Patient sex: M
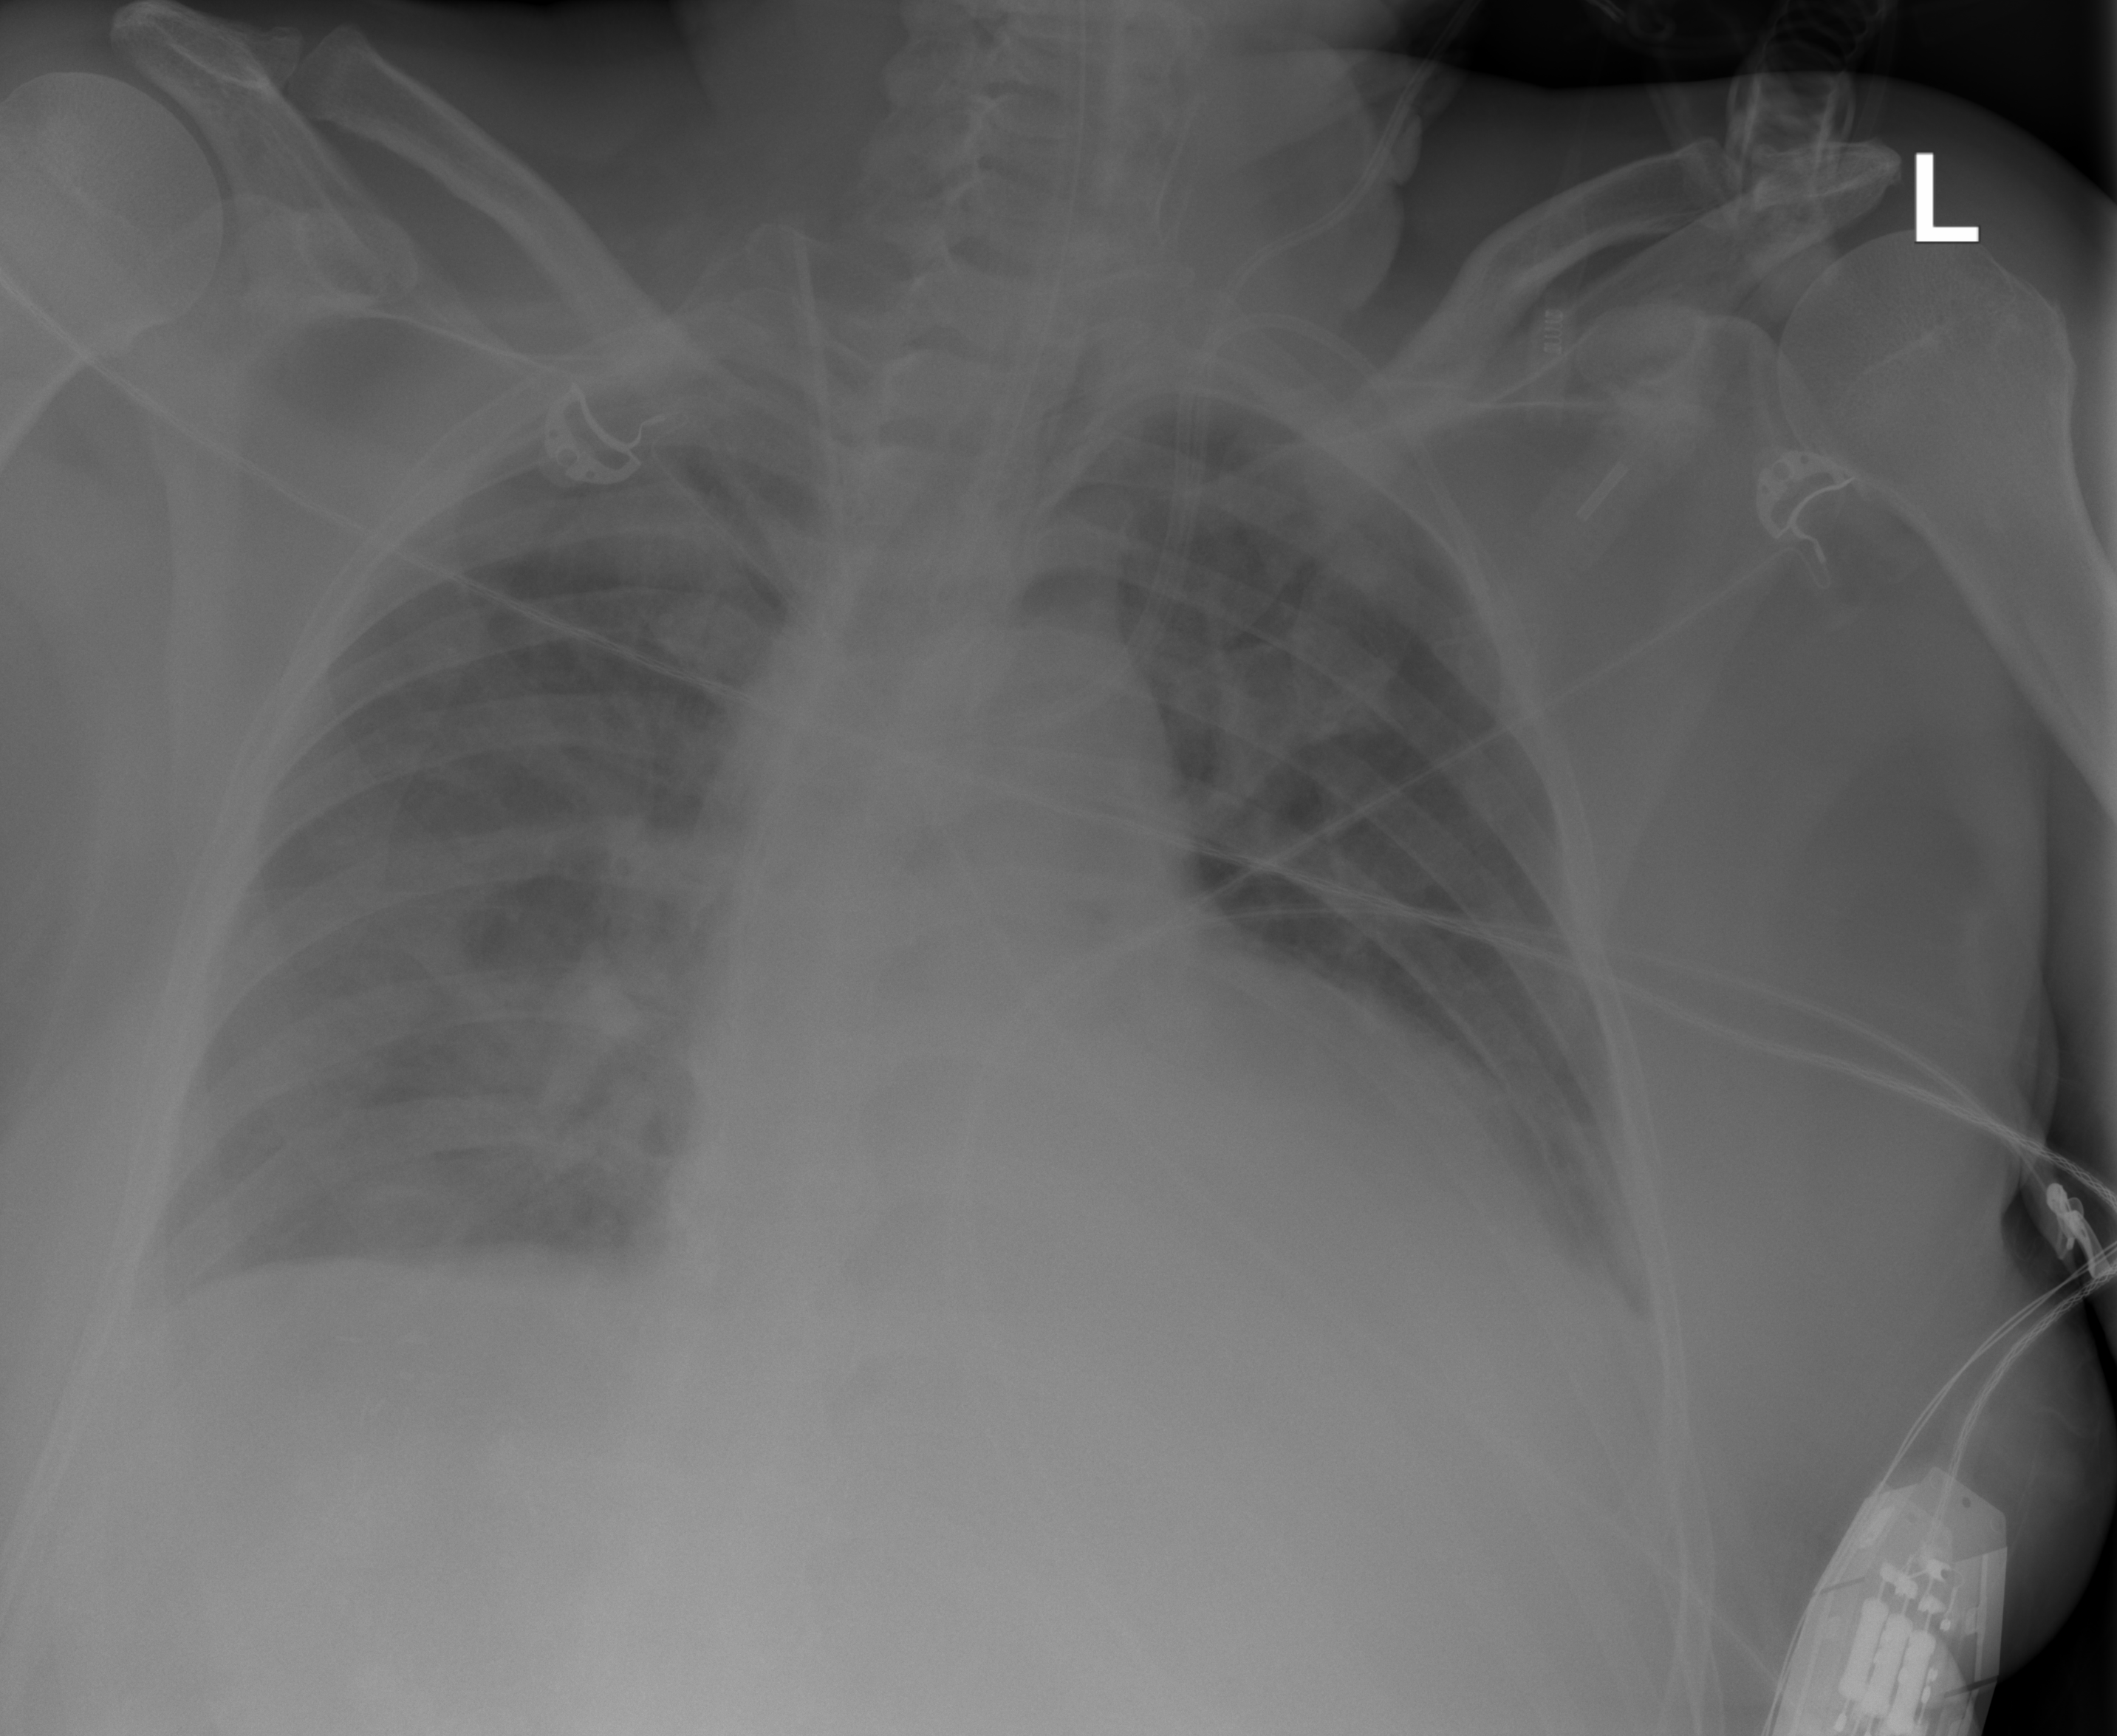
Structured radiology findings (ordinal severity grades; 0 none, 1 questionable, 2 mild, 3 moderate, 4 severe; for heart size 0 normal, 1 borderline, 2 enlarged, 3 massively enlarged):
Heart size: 2
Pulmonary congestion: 2
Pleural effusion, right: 1
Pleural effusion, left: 1
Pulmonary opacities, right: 2
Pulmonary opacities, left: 0
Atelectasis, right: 2
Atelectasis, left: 2